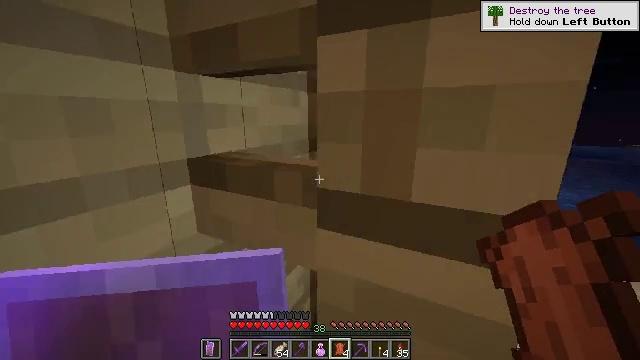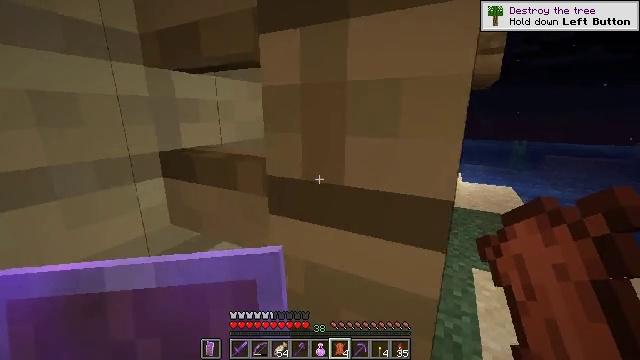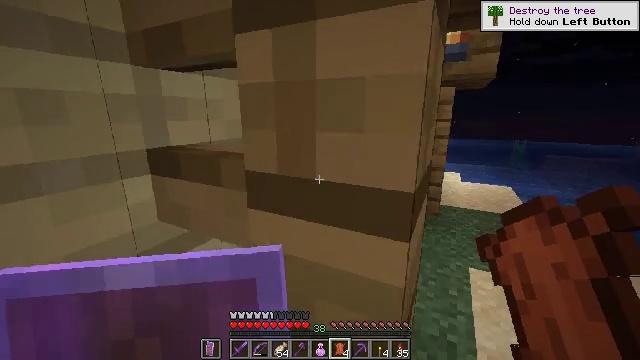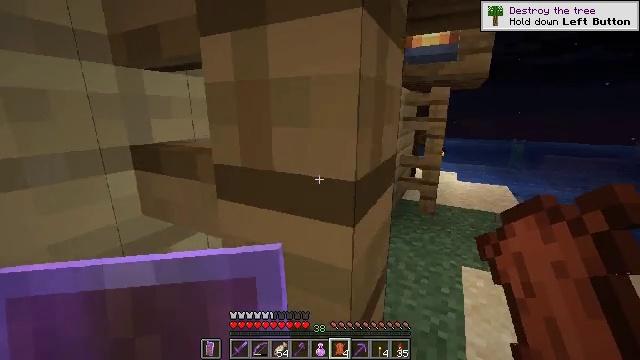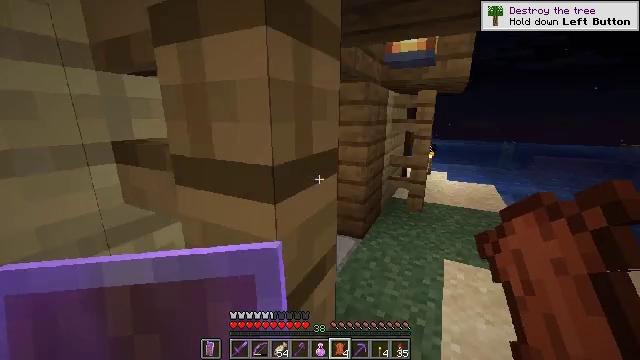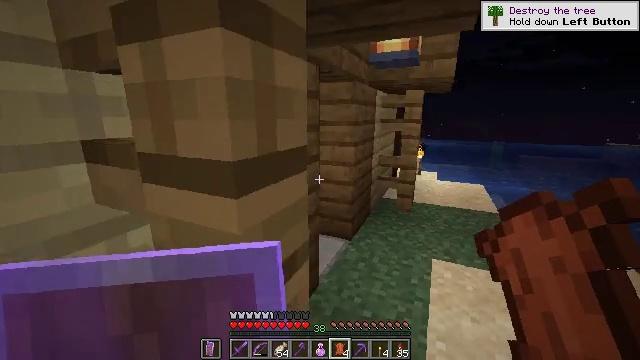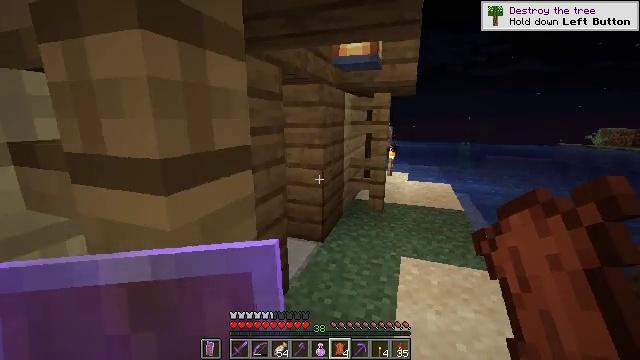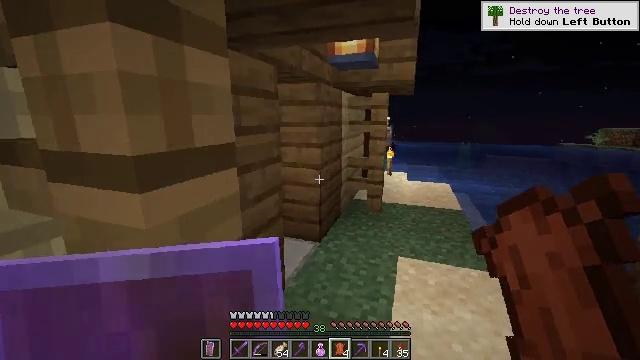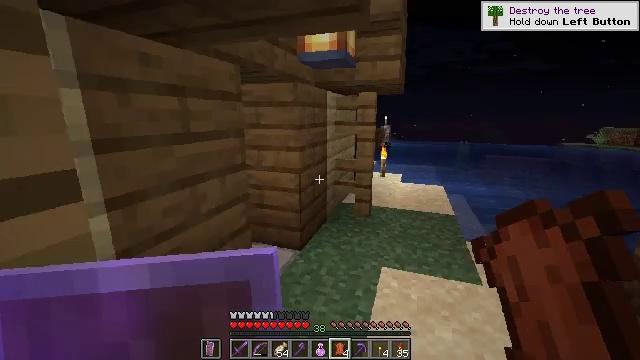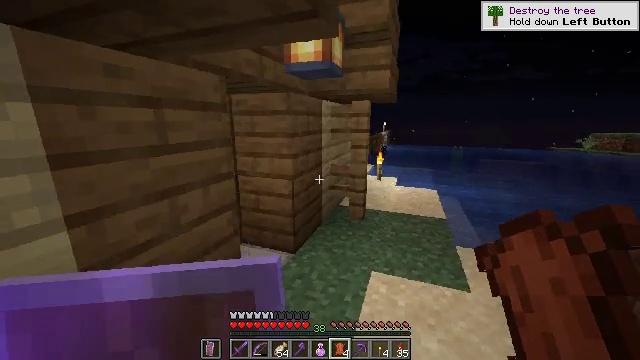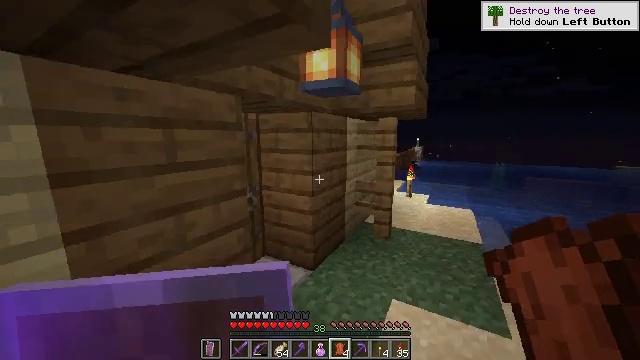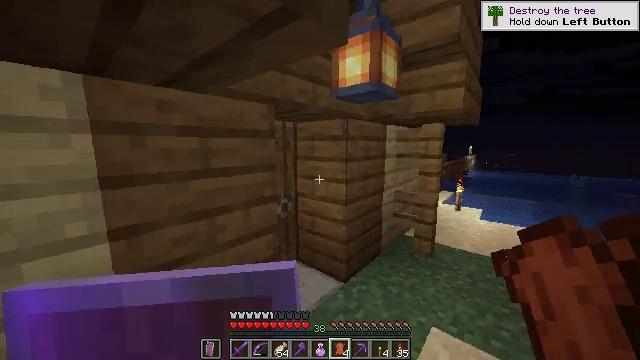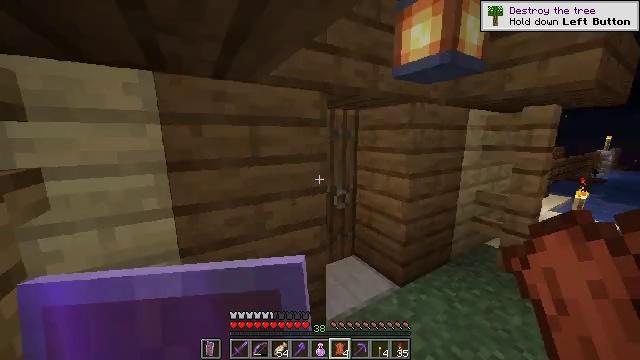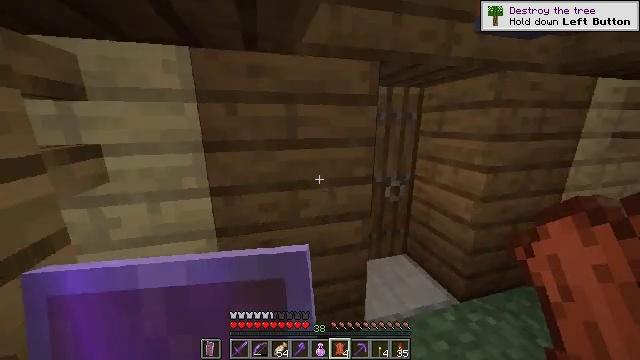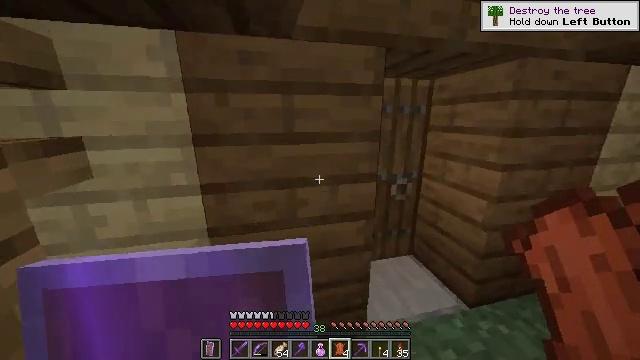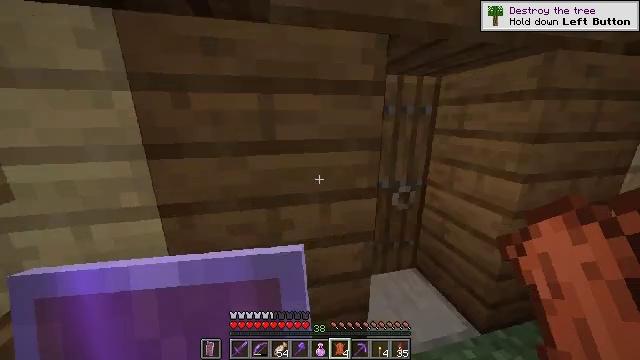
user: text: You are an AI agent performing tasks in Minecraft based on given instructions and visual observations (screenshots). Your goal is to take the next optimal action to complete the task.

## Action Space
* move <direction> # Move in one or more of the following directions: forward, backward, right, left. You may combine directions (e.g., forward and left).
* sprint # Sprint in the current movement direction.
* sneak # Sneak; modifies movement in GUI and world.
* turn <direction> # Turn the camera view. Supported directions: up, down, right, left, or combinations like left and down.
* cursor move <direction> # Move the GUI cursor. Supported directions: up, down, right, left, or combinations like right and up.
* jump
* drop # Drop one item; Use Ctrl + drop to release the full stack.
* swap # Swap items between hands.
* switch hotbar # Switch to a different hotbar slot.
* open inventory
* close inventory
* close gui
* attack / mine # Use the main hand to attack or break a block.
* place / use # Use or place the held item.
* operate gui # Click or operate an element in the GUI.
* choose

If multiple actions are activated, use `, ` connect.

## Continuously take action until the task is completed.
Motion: motion action
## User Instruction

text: craft item air
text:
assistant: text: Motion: move forward and move right, sprint
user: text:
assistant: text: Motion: move forward and move right, sprint
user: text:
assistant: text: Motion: move forward and move right, sprint
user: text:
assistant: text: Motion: move forward and move right, sprint
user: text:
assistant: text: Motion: move forward and move right, sprint, turn right
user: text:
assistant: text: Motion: move forward and move right, sprint, turn right
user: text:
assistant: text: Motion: move forward and move right, sprint
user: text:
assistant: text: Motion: move forward and move right, sprint
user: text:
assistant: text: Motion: move forward and move right, sprint, turn left
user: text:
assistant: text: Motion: move forward and move right, sprint, turn left and up
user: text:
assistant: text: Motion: move forward and move right, sprint, turn left and up
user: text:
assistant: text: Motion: move forward, sprint, turn left and down
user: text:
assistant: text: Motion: move forward, sprint, turn left and down
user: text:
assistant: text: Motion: move forward, sprint, turn left
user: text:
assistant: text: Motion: move forward, sprint
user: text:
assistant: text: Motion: move forward, sprint
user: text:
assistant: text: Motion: move forward, sprint
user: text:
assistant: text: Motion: move forward, sprint
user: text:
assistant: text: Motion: move forward, sprint
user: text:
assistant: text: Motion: move forward, sprint
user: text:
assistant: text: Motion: move forward and move right, sprint
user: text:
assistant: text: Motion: move forward and move right, sprint
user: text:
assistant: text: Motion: move forward and move right, sprint
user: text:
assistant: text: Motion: move forward and move right, sprint
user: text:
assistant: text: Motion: move forward and move right, sprint
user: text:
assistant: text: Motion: move forward and move right, sprint, use / place
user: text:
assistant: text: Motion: move forward, sprint, use / place
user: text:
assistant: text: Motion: move forward, sprint, use / place
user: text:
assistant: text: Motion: move forward, sprint
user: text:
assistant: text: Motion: move forward, sprint